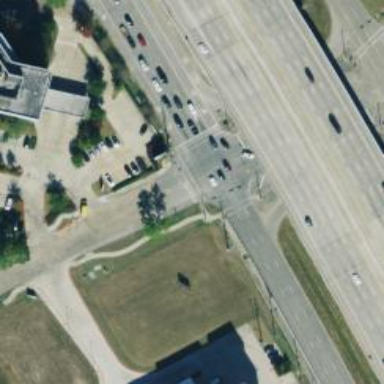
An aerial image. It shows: Secondary road with frontage access.